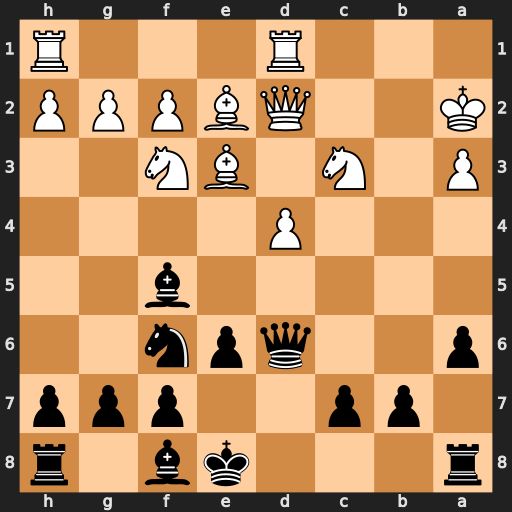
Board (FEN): r3kb1r/1pp2ppp/p2qpn2/5b2/3P4/P1N1BN2/K2QBPPP/3R3R
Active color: b
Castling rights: kq
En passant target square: -
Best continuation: Qxa3#